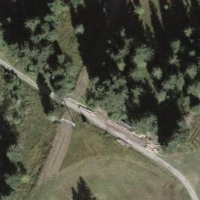
EUNIS habitat code: 44
Species observed at this site:
Cirsium palustre
Filipendula ulmaria